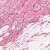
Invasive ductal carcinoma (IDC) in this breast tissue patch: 0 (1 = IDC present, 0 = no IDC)